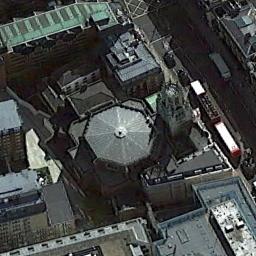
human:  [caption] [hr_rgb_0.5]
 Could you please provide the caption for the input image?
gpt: The church with a tower and an octagon dome is surrounded by other buildings and some roads .

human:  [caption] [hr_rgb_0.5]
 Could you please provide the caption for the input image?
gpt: The church with a circular roof is surrounded by some buildings .

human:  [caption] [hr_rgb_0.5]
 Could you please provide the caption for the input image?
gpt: This is a church  There are many trees around it .

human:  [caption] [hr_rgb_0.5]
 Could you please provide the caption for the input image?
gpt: A cathedral with a gray roof, The main house in the middle of the church has a round roof, There are many buildings around the church and there are many roads with cars .

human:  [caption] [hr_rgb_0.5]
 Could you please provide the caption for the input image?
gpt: A church with an octangle roof surrounded by many buildings .